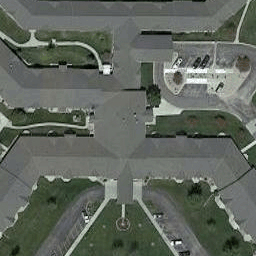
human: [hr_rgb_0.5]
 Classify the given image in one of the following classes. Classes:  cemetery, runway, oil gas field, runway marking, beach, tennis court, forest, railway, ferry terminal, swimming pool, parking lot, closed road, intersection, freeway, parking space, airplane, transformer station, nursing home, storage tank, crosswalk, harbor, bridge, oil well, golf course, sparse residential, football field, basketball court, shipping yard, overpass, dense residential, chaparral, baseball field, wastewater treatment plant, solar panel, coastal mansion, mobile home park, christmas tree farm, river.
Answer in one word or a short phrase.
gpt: nursing home